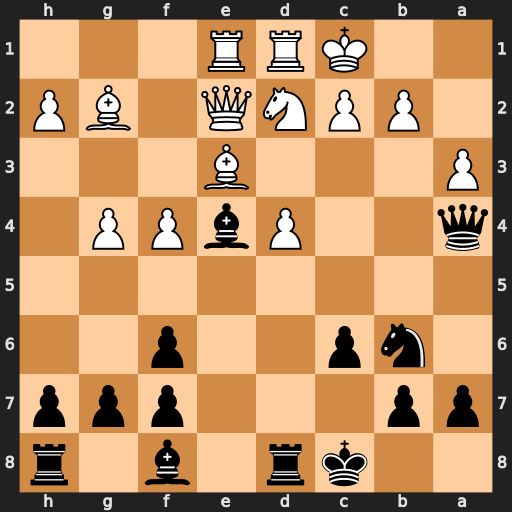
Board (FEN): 2kr1b1r/pp3ppp/1np2p2/8/q2PbPP1/P3B3/1PPNQ1BP/2KRR3
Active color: b
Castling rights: -
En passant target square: -
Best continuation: Qxc2#